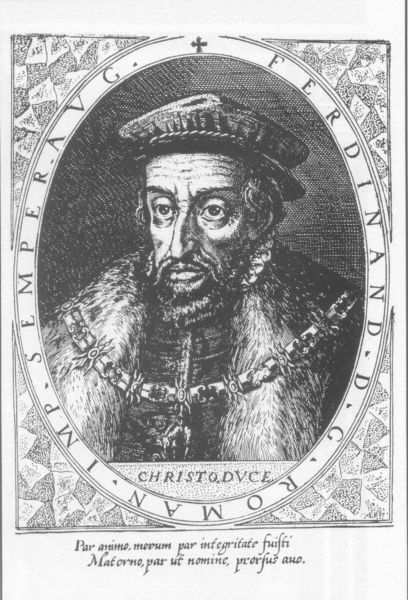
Titel: Bildnis des Ferdinand I., Kaiser des Hl. Römischen Reichs deutscher Nation
Institution: (Seriendruck)
Schlagwörter: kopf, mann, umhang, weiß, grau, hut, mund, nase, schwarz, stirn, haube, alt, bart, kappe, mütze, augen, falten, gesicht, kragen, pelz, rahmen, vollbart, bild, bildnis, herr, portrait, porträt, mantel, edelsteine, frontal, lippen, locken, renaissance, oval, schrift, kette, grafik, graphik, kaiser, könig, inschrift, brauen, name, medaillon, kreuz, druck, druckgraphik, schwarzweiss, druckgrafik, schraffur, text, beschriftung, stirnfalten, herrscher, österreich, ferdinand, zwickel, rom, buchseite, barett, pelzmantel, runzeln, goldkette, herzog, heiliger, medaille, kupferstich, dreiecke, spruch, bildunterschrift, umrahmt, medici, latein, kruez, rat, herrscherbildnis, sinnspruch, columbus, würdenträger, goldenes vlies, schwazr, augensäcke, roman, druc, christo, lippem, kaier, mantek, ratsherr, pelzverbrämt, bildnis#, #graphik